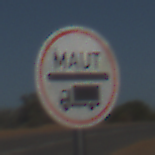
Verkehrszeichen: Mautpflicht
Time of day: MorningAfternoon
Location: Outdoor (Nature)
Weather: Clear
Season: NotSpecified
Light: Natural